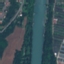
Land use / land cover: River